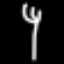
Label: fork